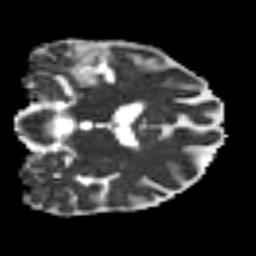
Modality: MD
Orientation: coronal
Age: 78
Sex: female
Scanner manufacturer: siemens
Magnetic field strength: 3 T
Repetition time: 7.3 s
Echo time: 0.087 s